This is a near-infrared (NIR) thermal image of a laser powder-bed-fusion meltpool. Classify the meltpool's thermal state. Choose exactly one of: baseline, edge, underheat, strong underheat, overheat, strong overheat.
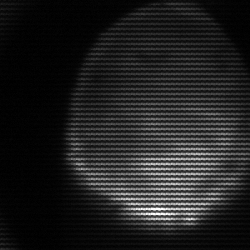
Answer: edge